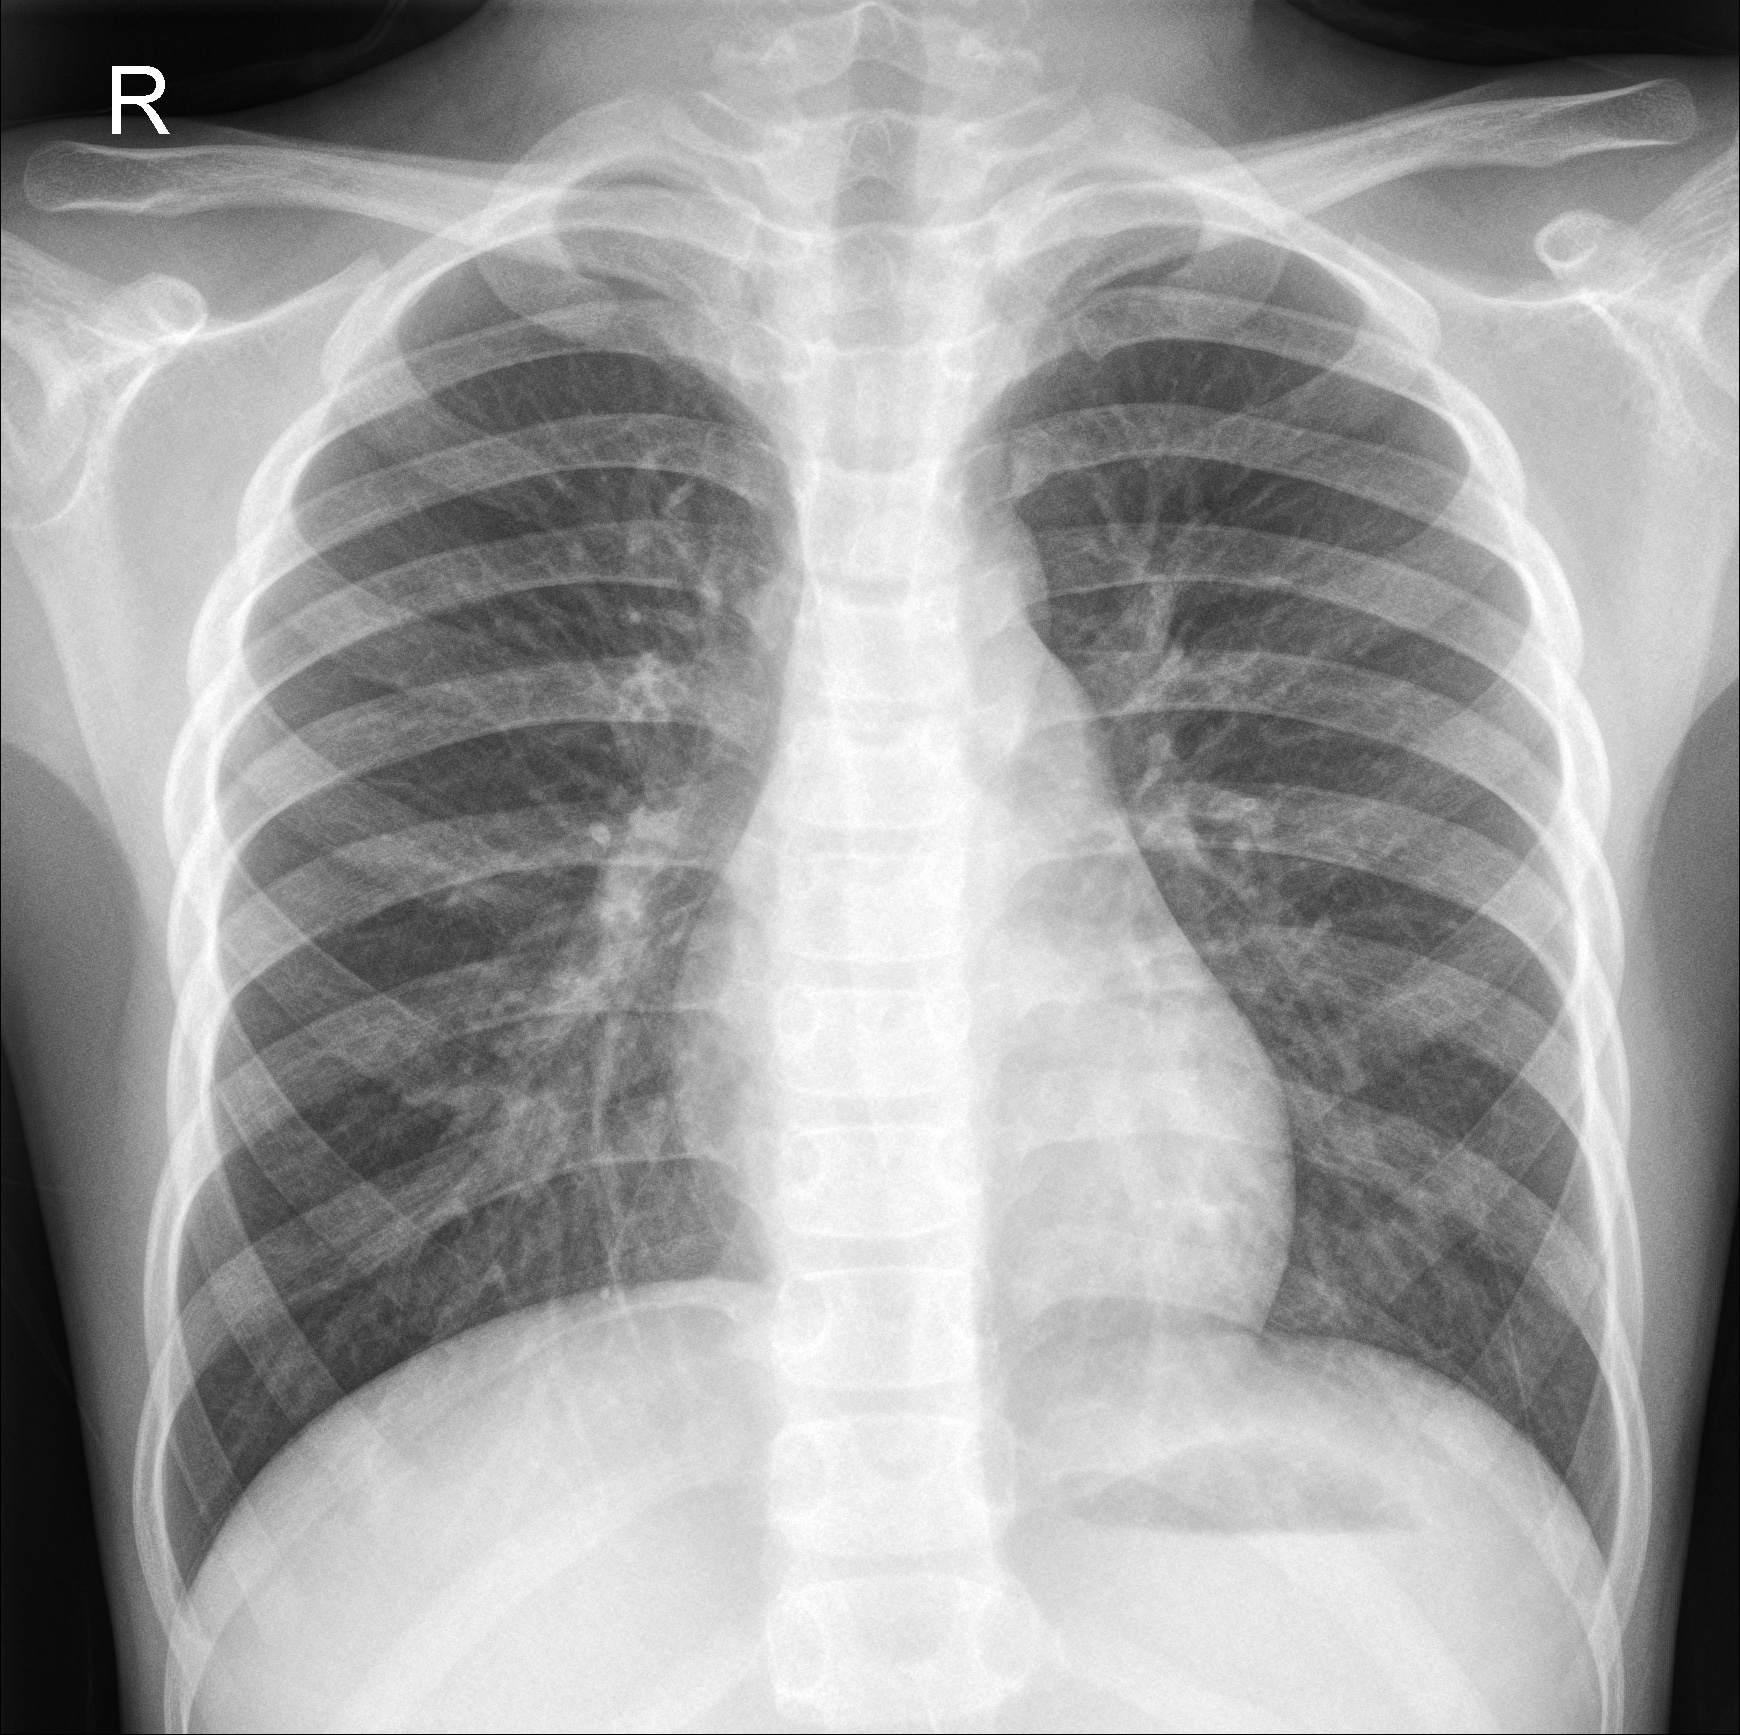
Diagnosis: NORMAL